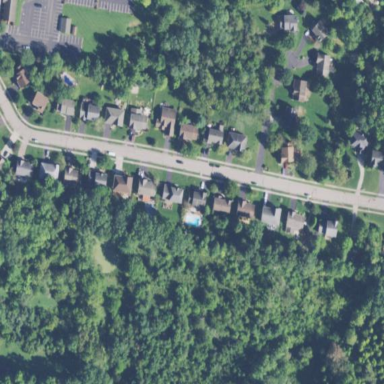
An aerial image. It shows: Residential area within neighborhood.